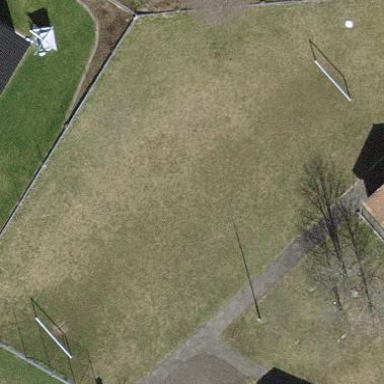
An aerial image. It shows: Soccer pitch for outdoor sports and leisure activities.